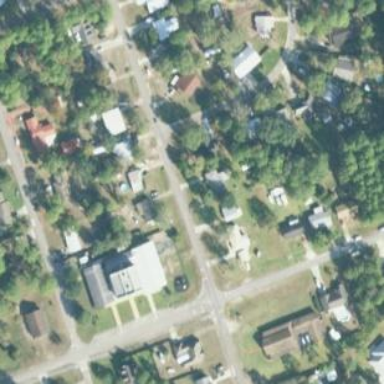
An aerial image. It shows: This residential area consists of single-family homes.